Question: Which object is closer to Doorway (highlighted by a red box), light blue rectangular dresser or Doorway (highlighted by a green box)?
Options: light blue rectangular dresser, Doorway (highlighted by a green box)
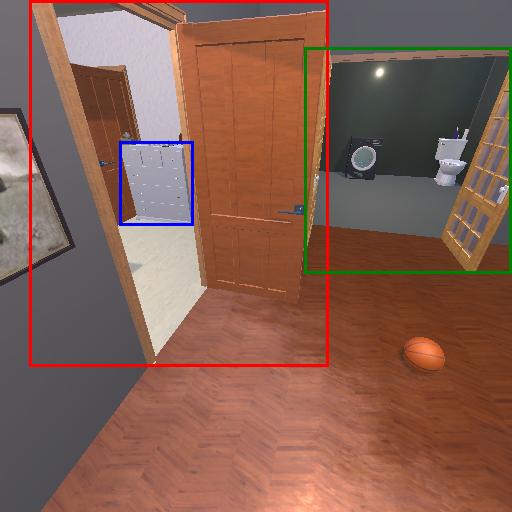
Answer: light blue rectangular dresser